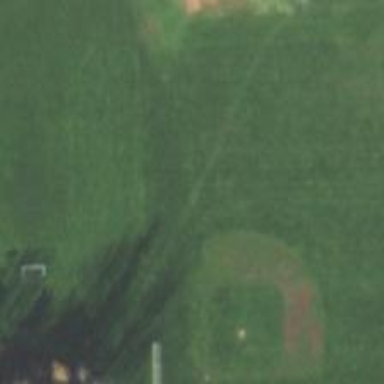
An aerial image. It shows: Baseball pitch for leisure and sports activities.